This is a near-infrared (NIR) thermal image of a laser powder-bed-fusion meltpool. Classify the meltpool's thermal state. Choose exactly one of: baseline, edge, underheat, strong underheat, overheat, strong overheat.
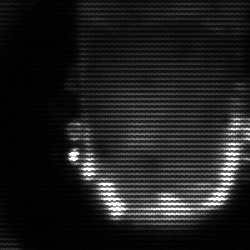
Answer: baseline